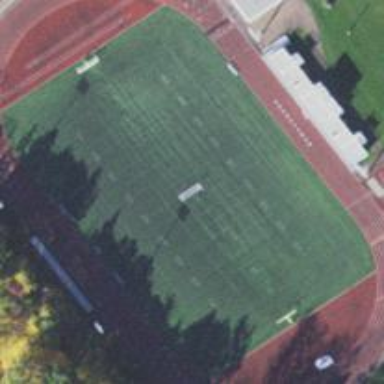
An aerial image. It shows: Turf pitch for American football.